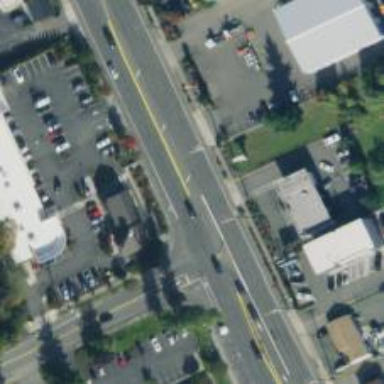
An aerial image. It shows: Primary link road with asphalt surface.